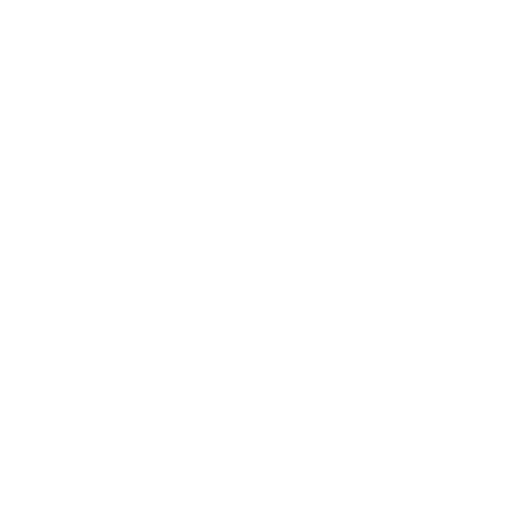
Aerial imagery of bar in North Carolina named Inner Diamond Shoal containing only unknown